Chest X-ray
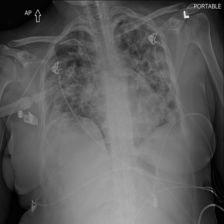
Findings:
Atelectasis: negative
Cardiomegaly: negative
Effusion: negative
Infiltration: positive
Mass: negative
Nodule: negative
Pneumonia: negative
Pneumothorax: negative
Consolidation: negative
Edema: negative
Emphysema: negative
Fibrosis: negative
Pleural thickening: negative
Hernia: negative